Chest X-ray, AP view. Patient: 25 years old, sex F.
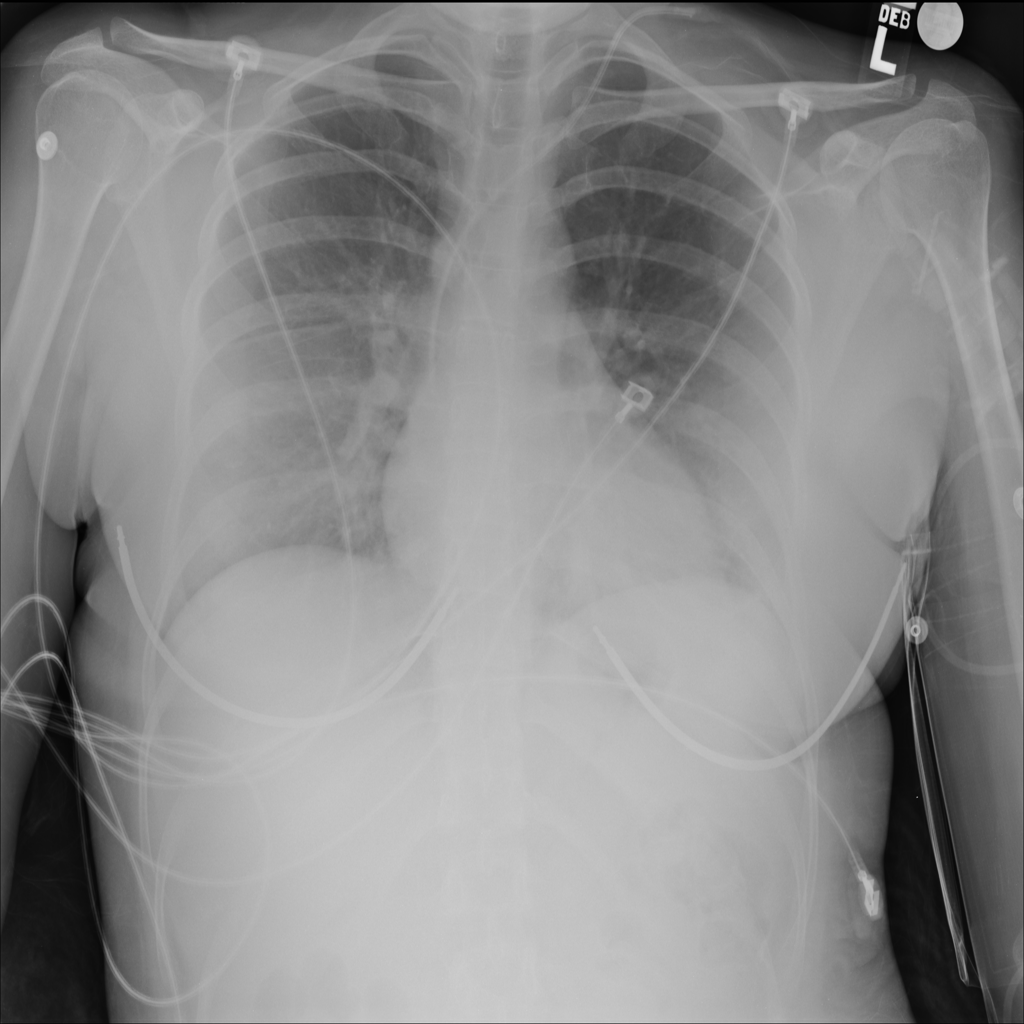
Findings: No Finding